Question: I am getting the following Visual Studio 2012 error after upgrading to Windows 8.1 when I try to open any Windows 8 store app using XAML/C#:

The imported project "...\MSBuild\Microsoft\WindowsXaml11.0\Microsoft.Windows.UI.XAML.CSharp.targets" was not found. Confirm that the path in the declaration is correct, and the file exists on disk.
I do not have a WindowsXaml folder in \MSBuild\Microsoft. I also have just done a clean install of VS2012 and an upgrade to Windows 8.1 as before this I was getting the following error (one of many, but this was the prevalent one) with Windows 8 and XAML designer: <URL>, if there is any chance that could be related.
I have also viewed the following threads and added the VisualStudioVersion environment variable, which has not helped.
- <URL>
So ideally I am looking for a solution that will just allow me to open a Windows 8 store app in Visual Studio 2012 running Windows 8.1 as you would expect it to work.
I cannot use Visual Studio 2013 for this as the Windows 8 labs at university (for which I am trying to do this) will be up and running soon and they use Visual Studio 2012, and that is where my team will need to continue working on this project.
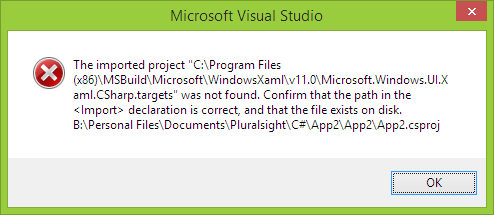
Answer: The problem appears to have been caused by re-installing VS2012 on my SSD rather than my HDD (which I did to try and remedy my first error, which is back). The missing folder, WindowsXaml, was present in MSBuild on my HDD, B:\, but not on the SSD, C:\, for whatever reason the installation process did not pick up on this. This issue is now resolved.
I am now back to the previous XAML designer error that I had in the first place,